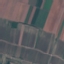
Land use / land cover class: PermanentCrop